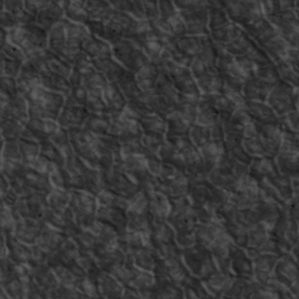
Label: non_frost